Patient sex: M
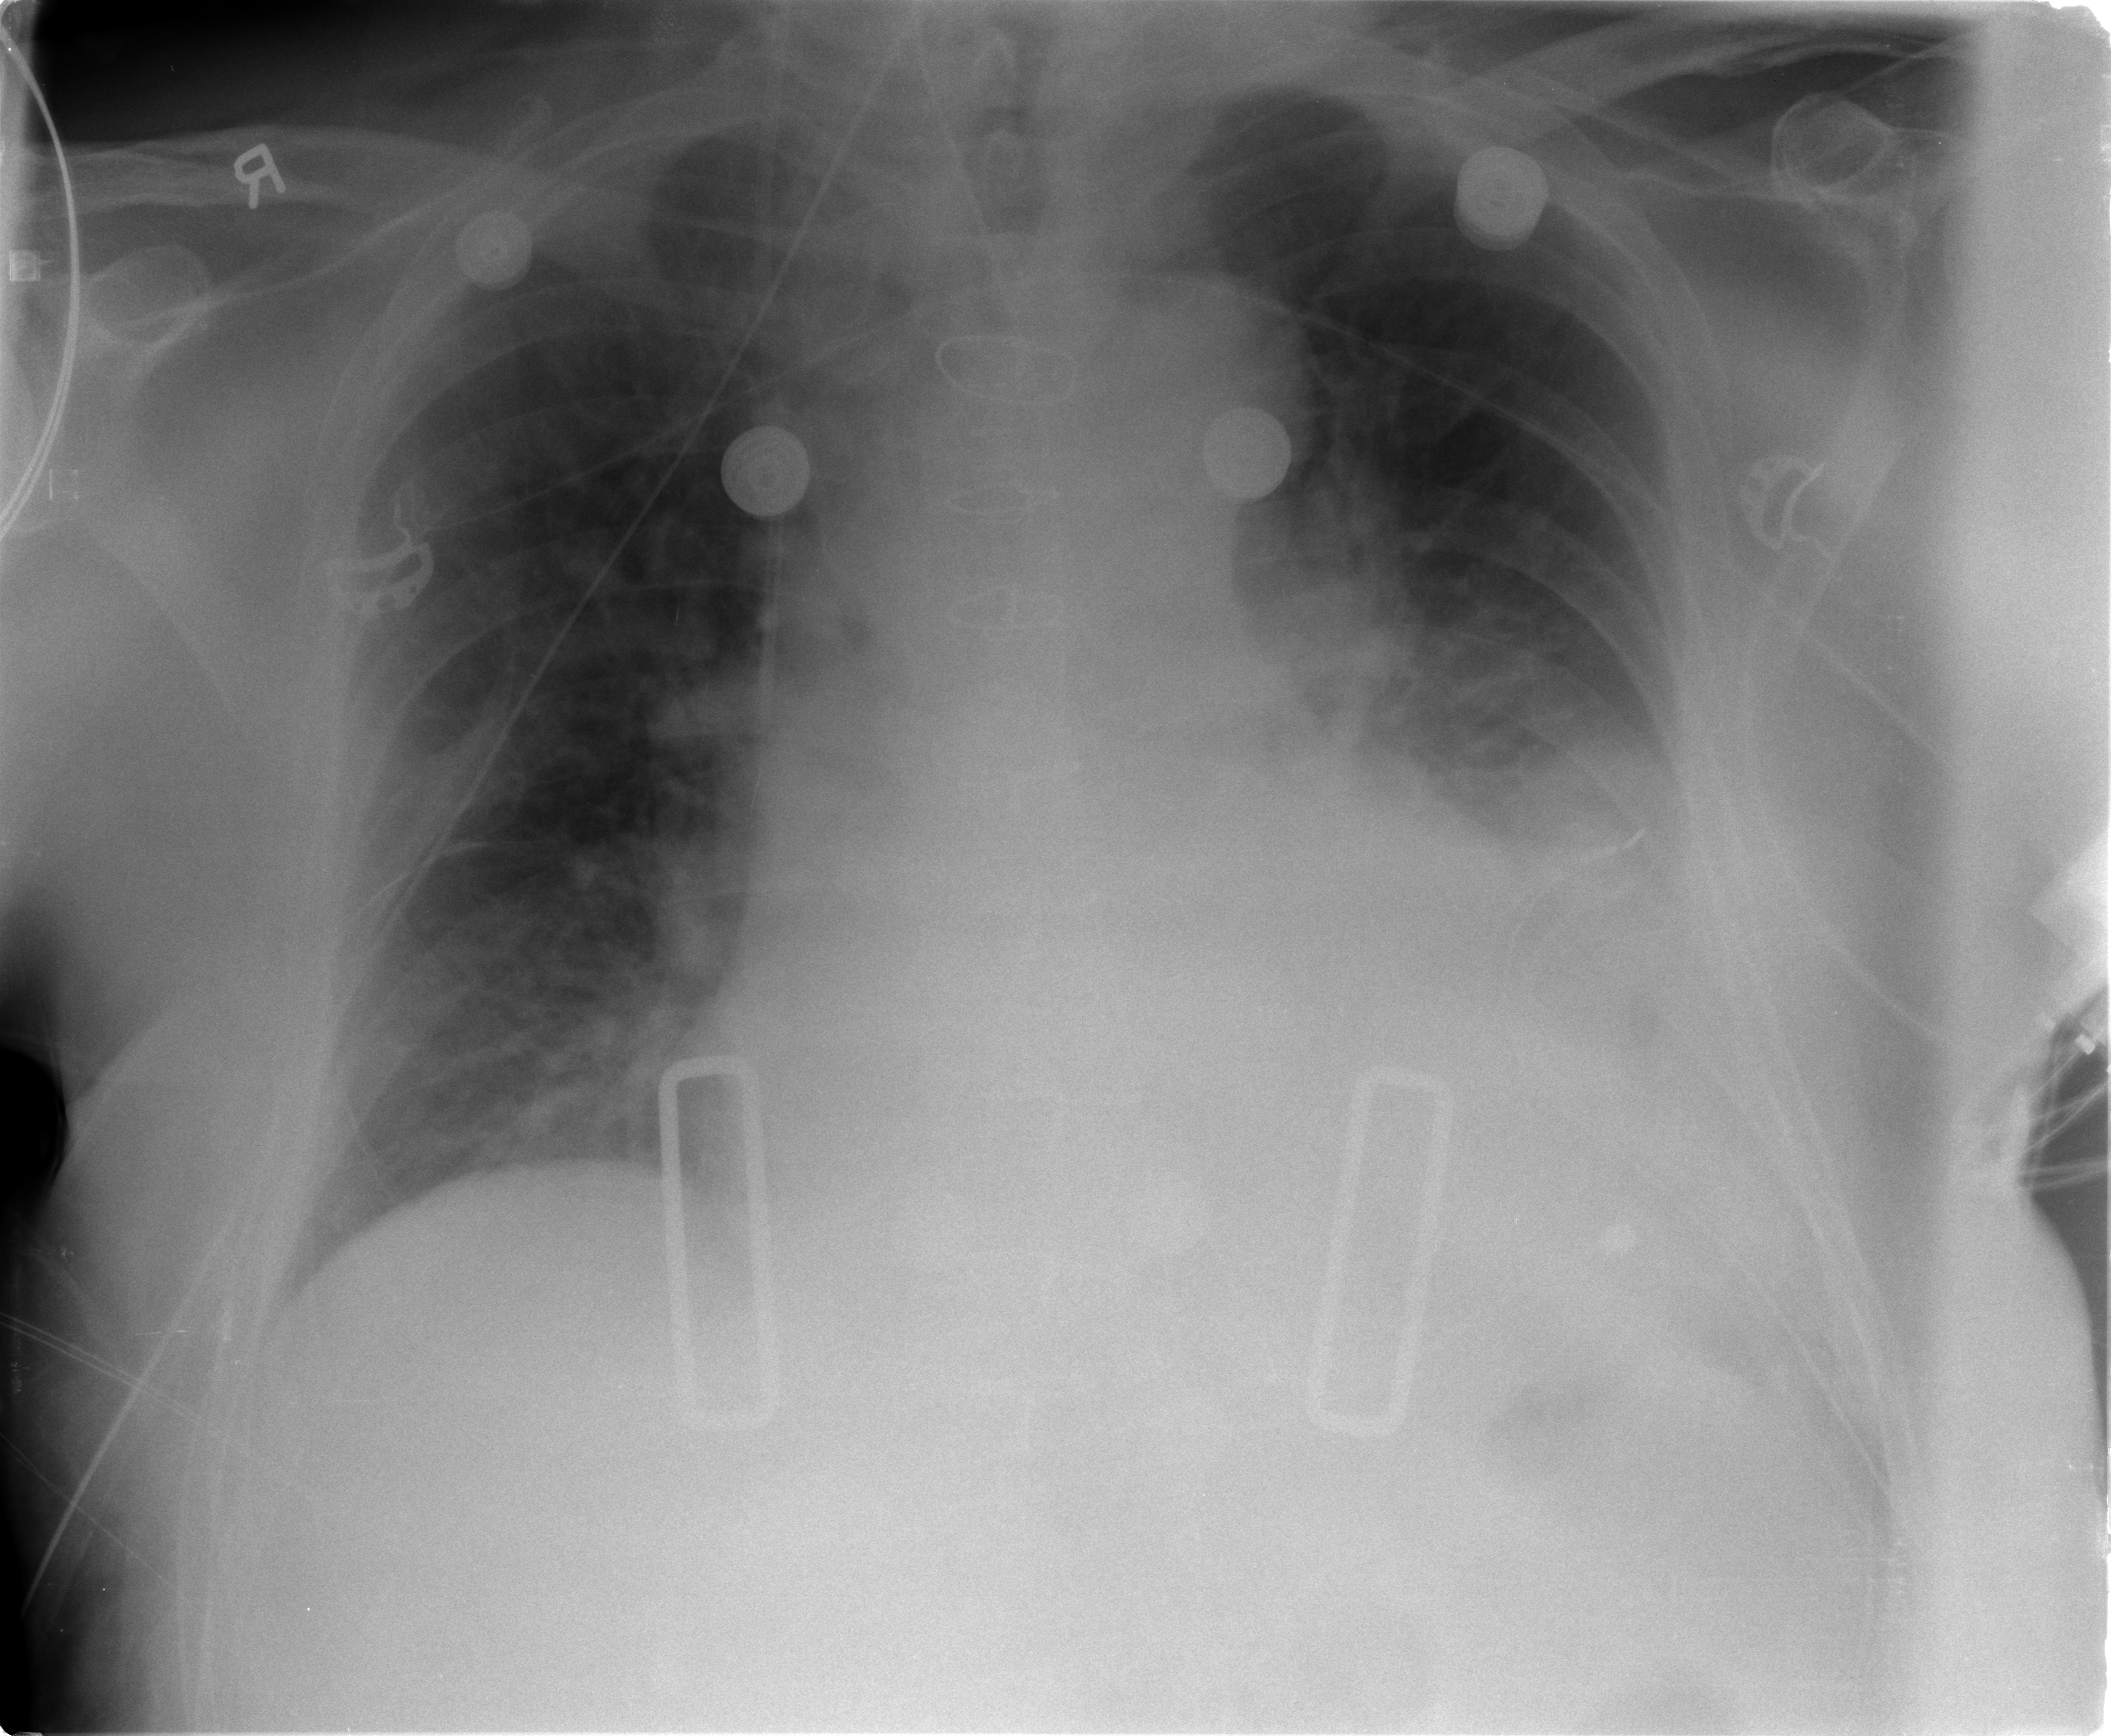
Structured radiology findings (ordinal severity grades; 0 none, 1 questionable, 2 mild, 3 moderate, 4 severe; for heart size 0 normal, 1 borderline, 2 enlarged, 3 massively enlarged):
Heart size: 2
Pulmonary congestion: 3
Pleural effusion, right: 0
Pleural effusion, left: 2
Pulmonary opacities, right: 2
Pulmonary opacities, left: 0
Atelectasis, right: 1
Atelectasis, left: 2